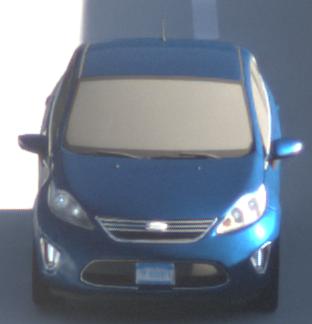
Make: Ford
Model: Fiesta
Detailed model: ’09 Sedan (seventh series)
Model produced from: 2010
Model produced until: 2017
Doors: 4
Color: blue
Road condition: dry road
Daytime: sunrise or sunset
Contrast: medium contrast